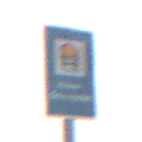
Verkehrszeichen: Wasserschutzgebiet
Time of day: Midday
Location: Outdoor (Nature)
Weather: PartlyCloudy
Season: NotSpecified
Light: Natural